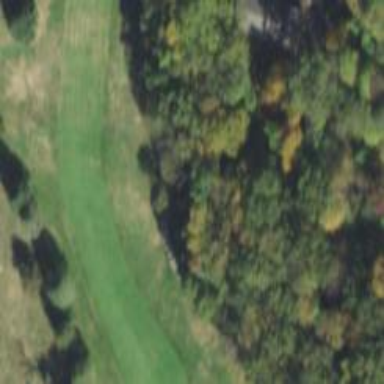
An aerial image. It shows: Grassy area designated as golf fairway.